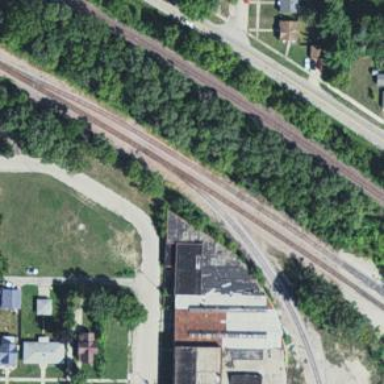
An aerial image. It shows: Railway siding with rails.